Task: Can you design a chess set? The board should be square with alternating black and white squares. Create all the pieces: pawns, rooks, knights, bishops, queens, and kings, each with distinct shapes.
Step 1612:
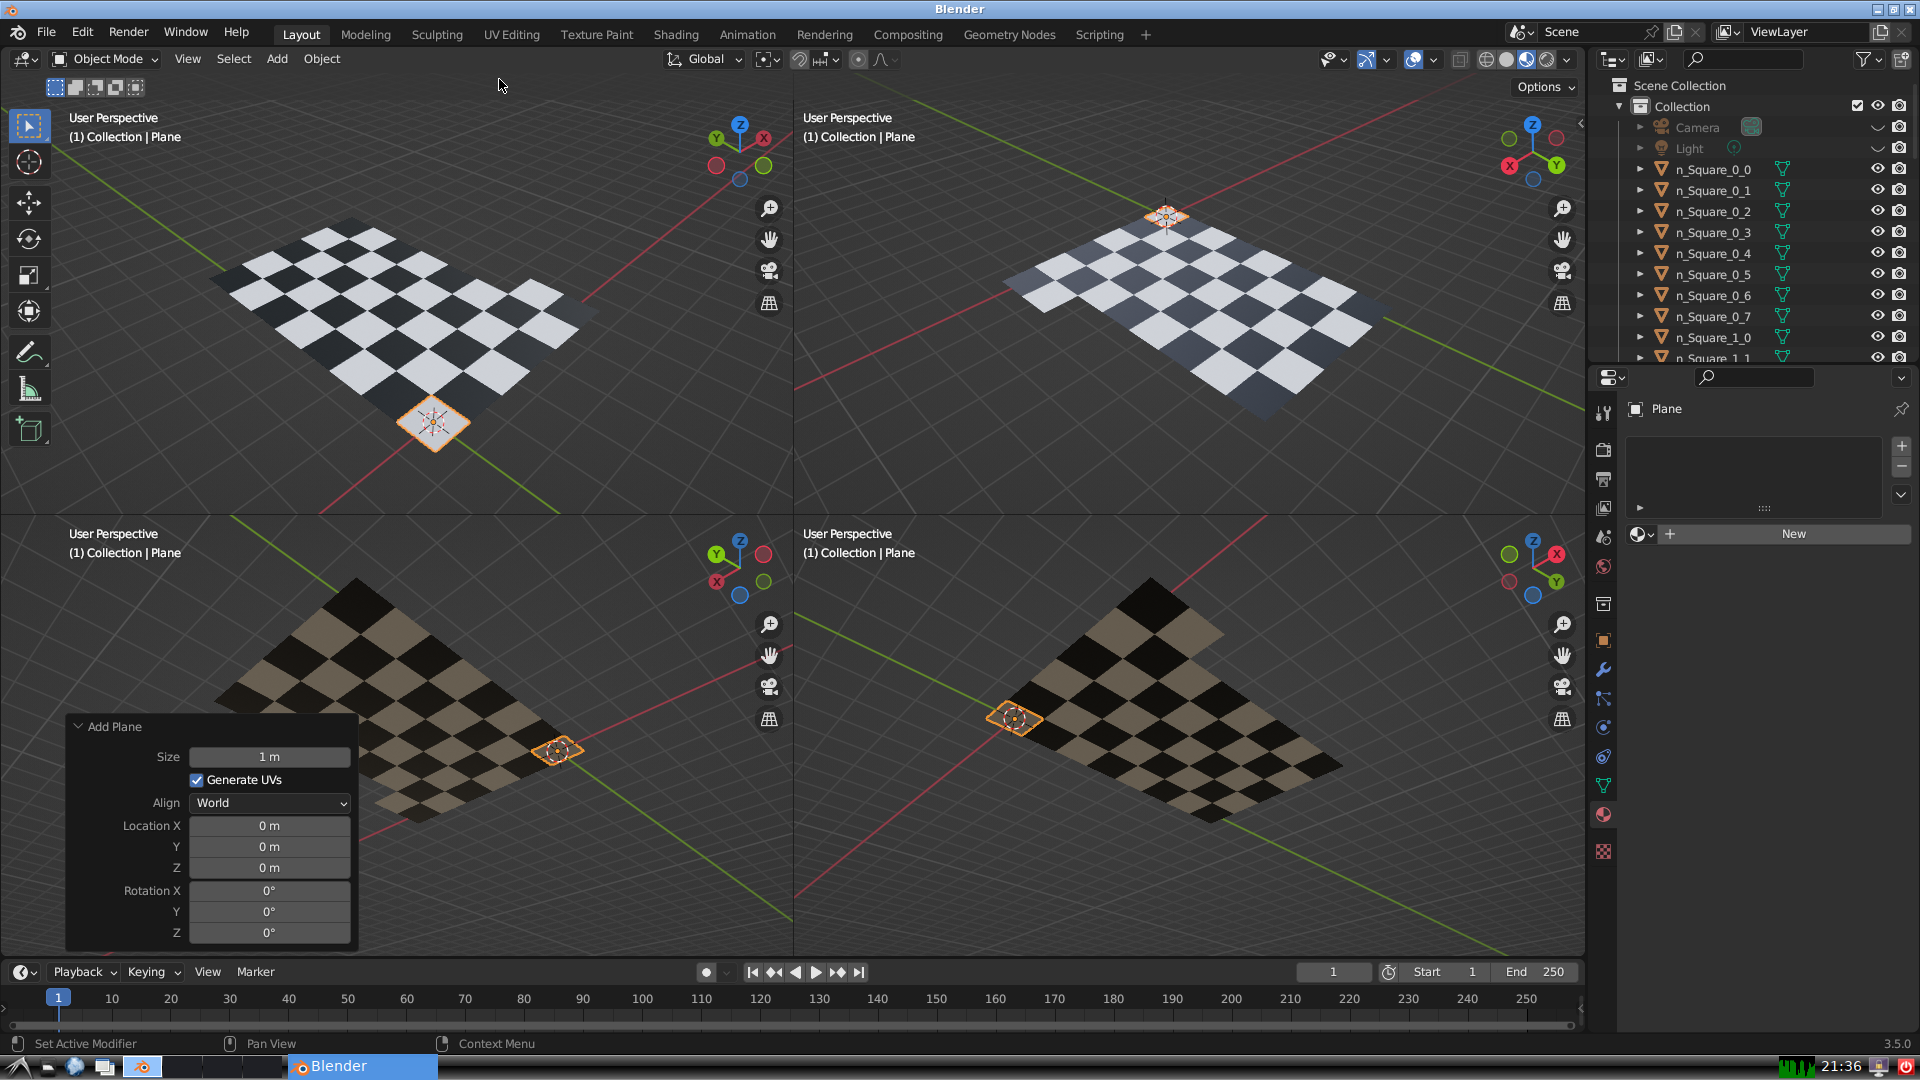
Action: {"mouse_move": [270, 758]}